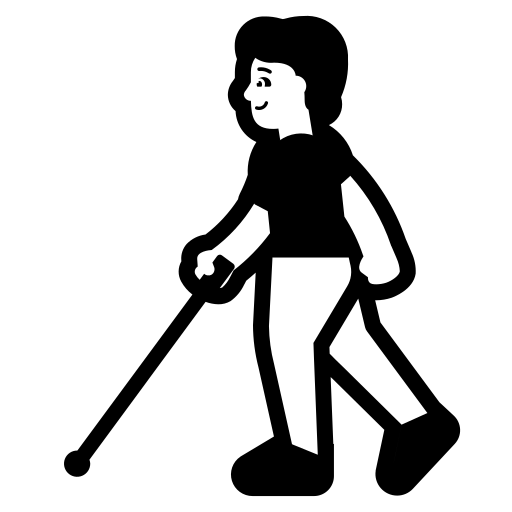
person with white cane high contrast default